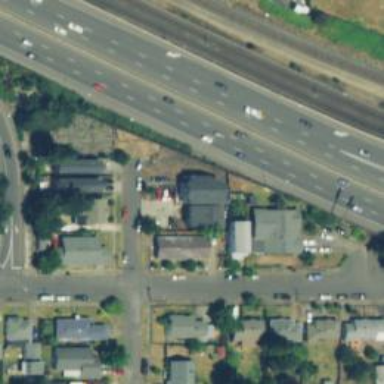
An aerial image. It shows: Residential road with sidewalk on the left.